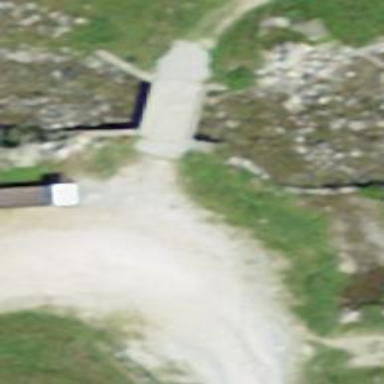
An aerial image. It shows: Dirt and stone path on bridge.